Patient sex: M
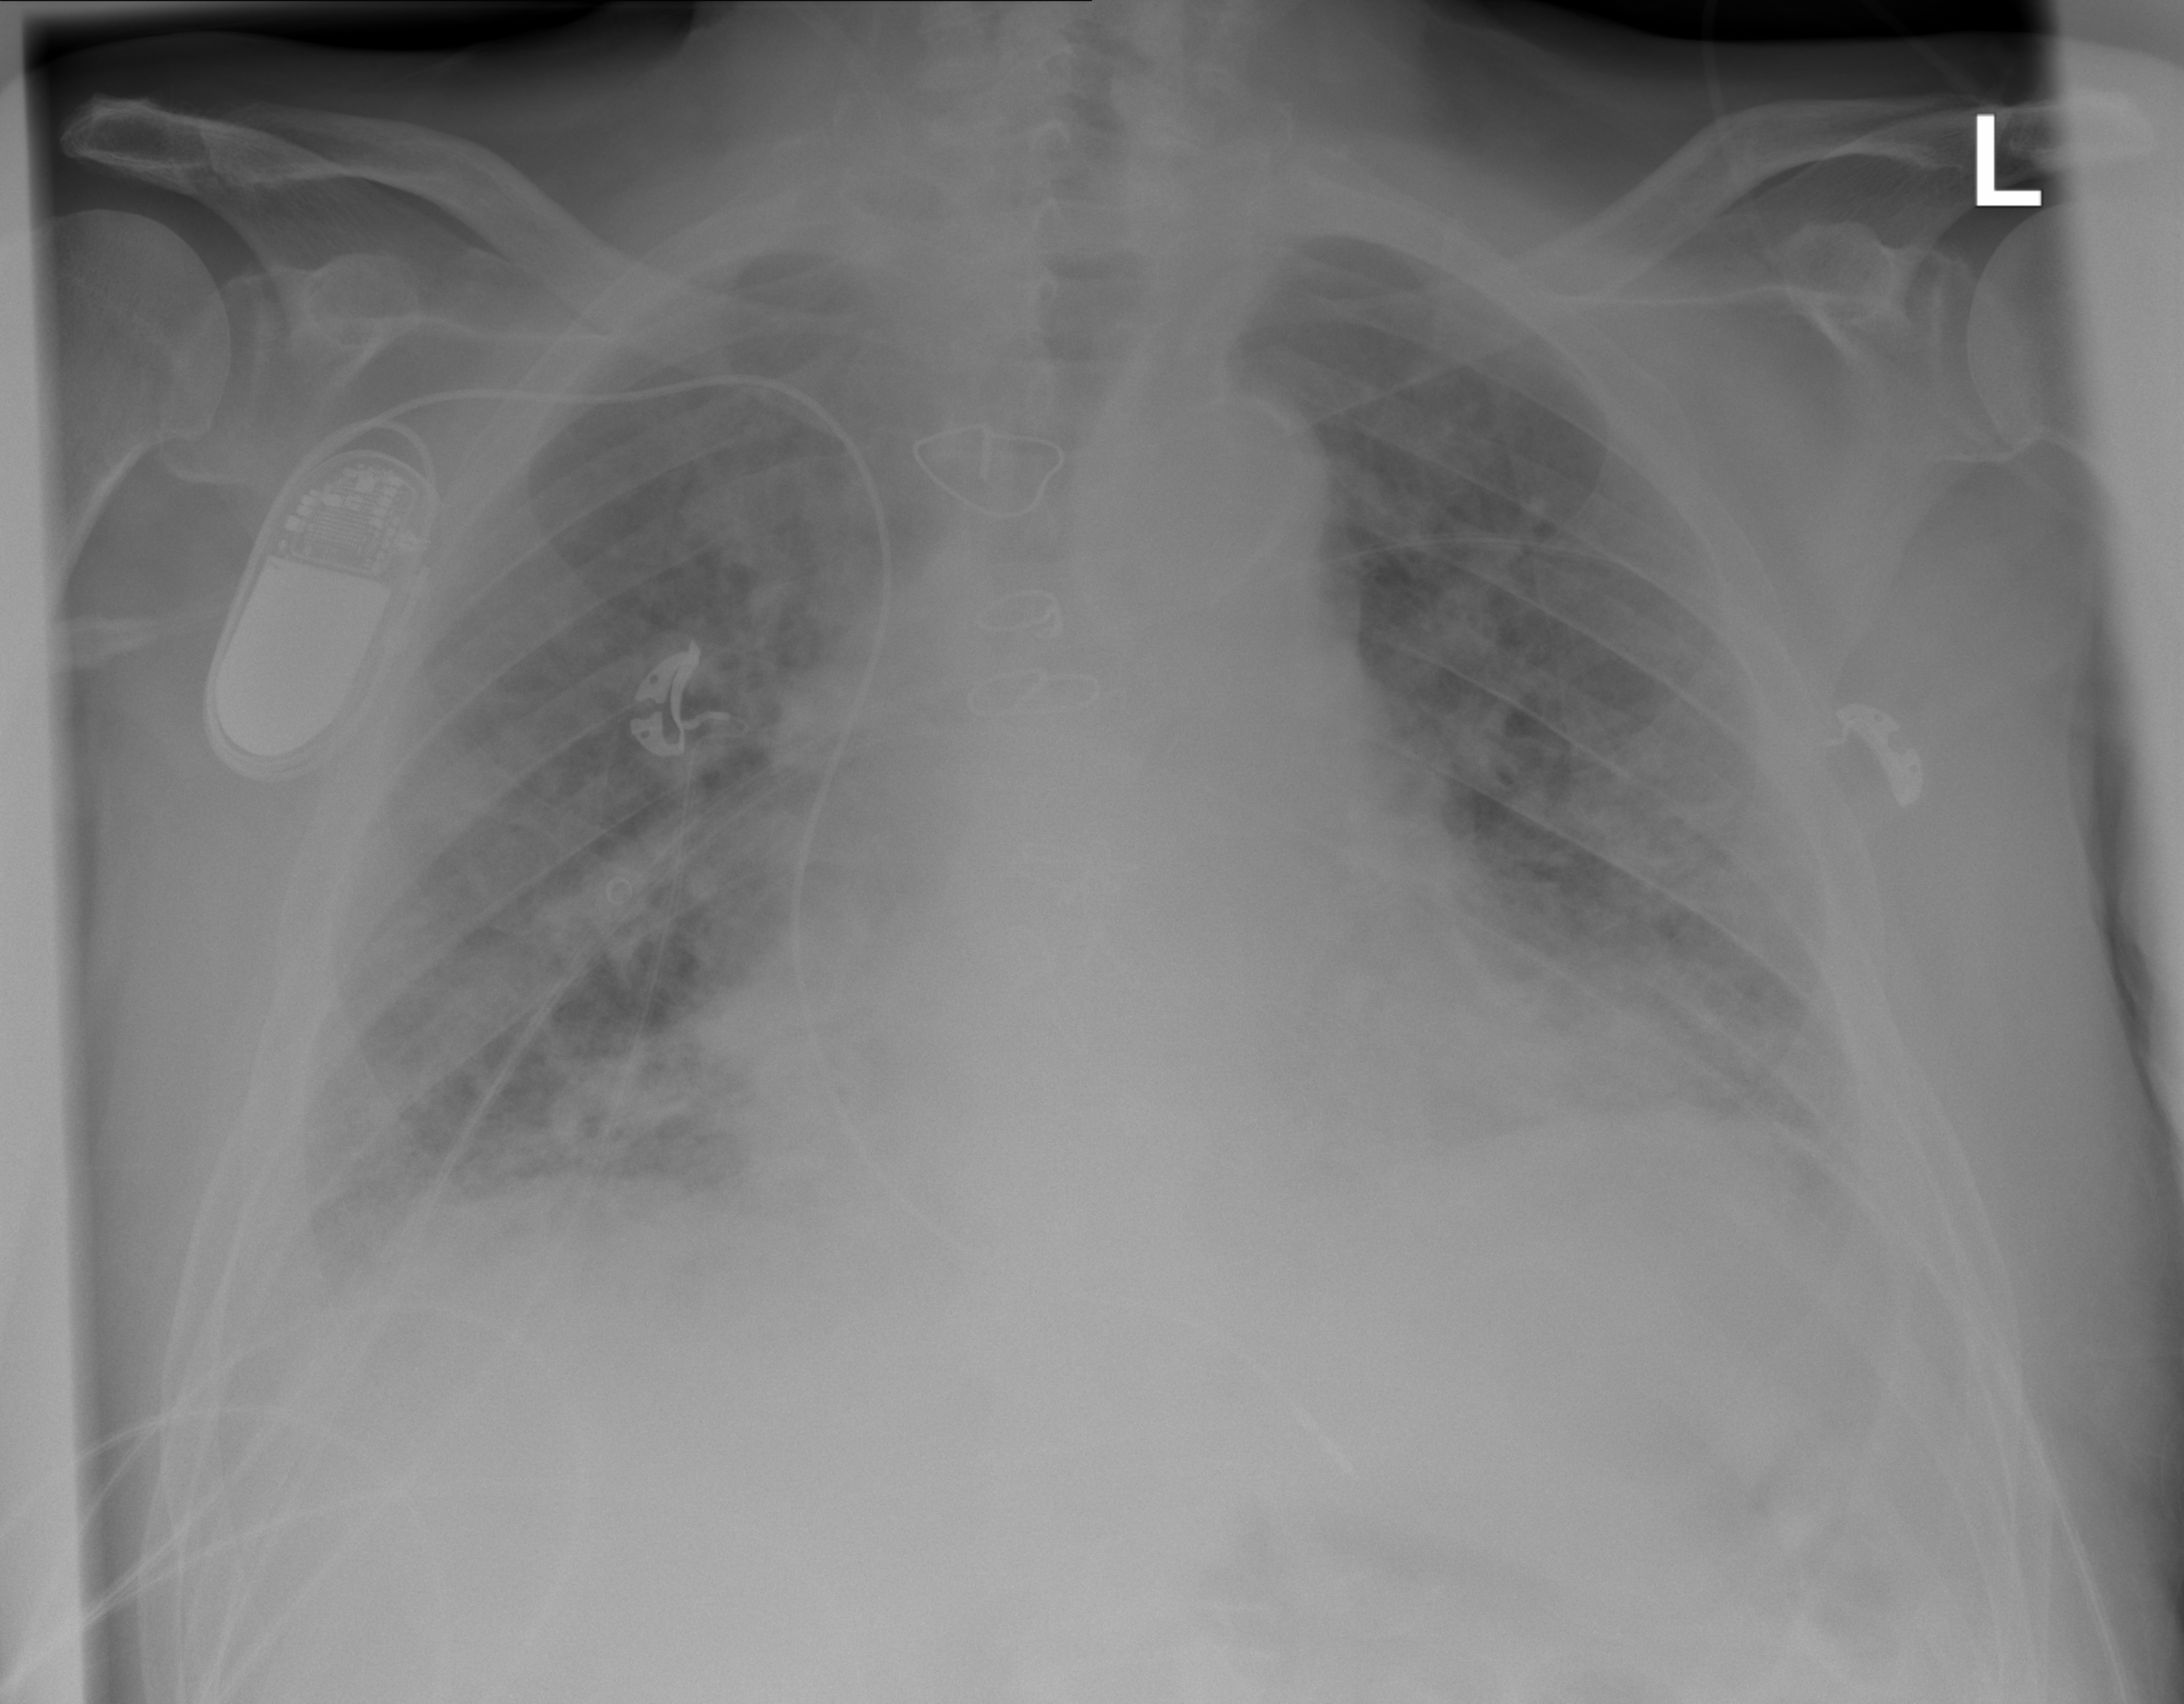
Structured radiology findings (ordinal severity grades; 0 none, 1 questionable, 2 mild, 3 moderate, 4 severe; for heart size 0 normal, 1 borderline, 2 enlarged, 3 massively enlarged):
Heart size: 2
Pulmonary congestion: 2
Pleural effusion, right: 2
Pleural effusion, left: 2
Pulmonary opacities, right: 3
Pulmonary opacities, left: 3
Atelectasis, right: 2
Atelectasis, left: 2